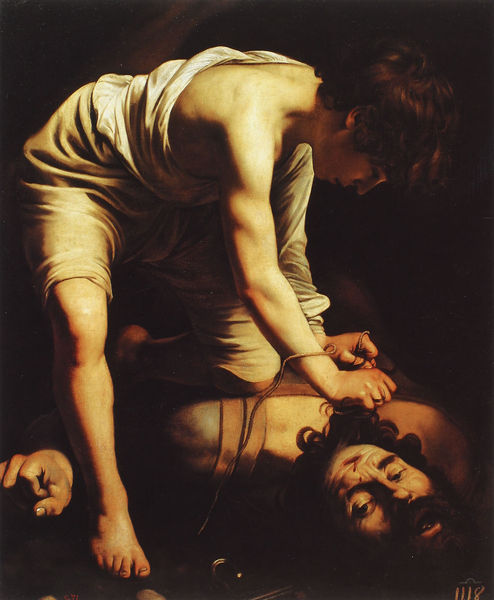
Titel: David mit dem Kopf Goliaths
Künstler: Michelangelo Merisi da Caravaggio
Institution: Madrid, Museo del Prado
Schlagwörter: dunkel, fuß, gemälde, hand, kampf, kopf, mann, nackt, schatten, umhang, weiß, wunde, frau, hell, licht, mund, männer, schwarz, stirn, bart, hemd, arm, bibel, enthauptung, falten, gesicht, holofernes, johannes, judith, köpfen, mord, tod, tot, toter, bildnis, hände, haare, schnur, strick, kind, paar, lippen, locken, schulter, beine, fesseln, bein, knaben, scheinwerfer, junge, knie, liegend, blut, bücken, knabe, seil, gefangen, faust, knien, altes testament, töten, geöffnet, binden, david, würgen, caravaggio, abgeschlagen, goliath, kopfwunde, erwürgen, erdrosseln